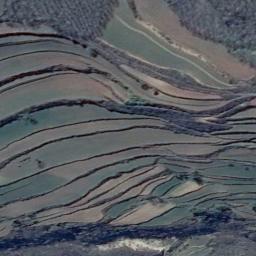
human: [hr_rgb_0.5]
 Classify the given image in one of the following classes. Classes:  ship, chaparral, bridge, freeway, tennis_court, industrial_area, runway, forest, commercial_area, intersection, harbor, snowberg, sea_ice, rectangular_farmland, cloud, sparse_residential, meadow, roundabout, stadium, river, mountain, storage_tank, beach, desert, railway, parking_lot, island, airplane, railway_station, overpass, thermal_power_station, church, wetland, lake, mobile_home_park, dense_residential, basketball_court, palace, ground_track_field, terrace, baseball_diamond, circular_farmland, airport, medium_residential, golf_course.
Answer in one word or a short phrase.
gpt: terrace